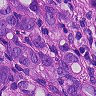
Metastatic tissue present: yes